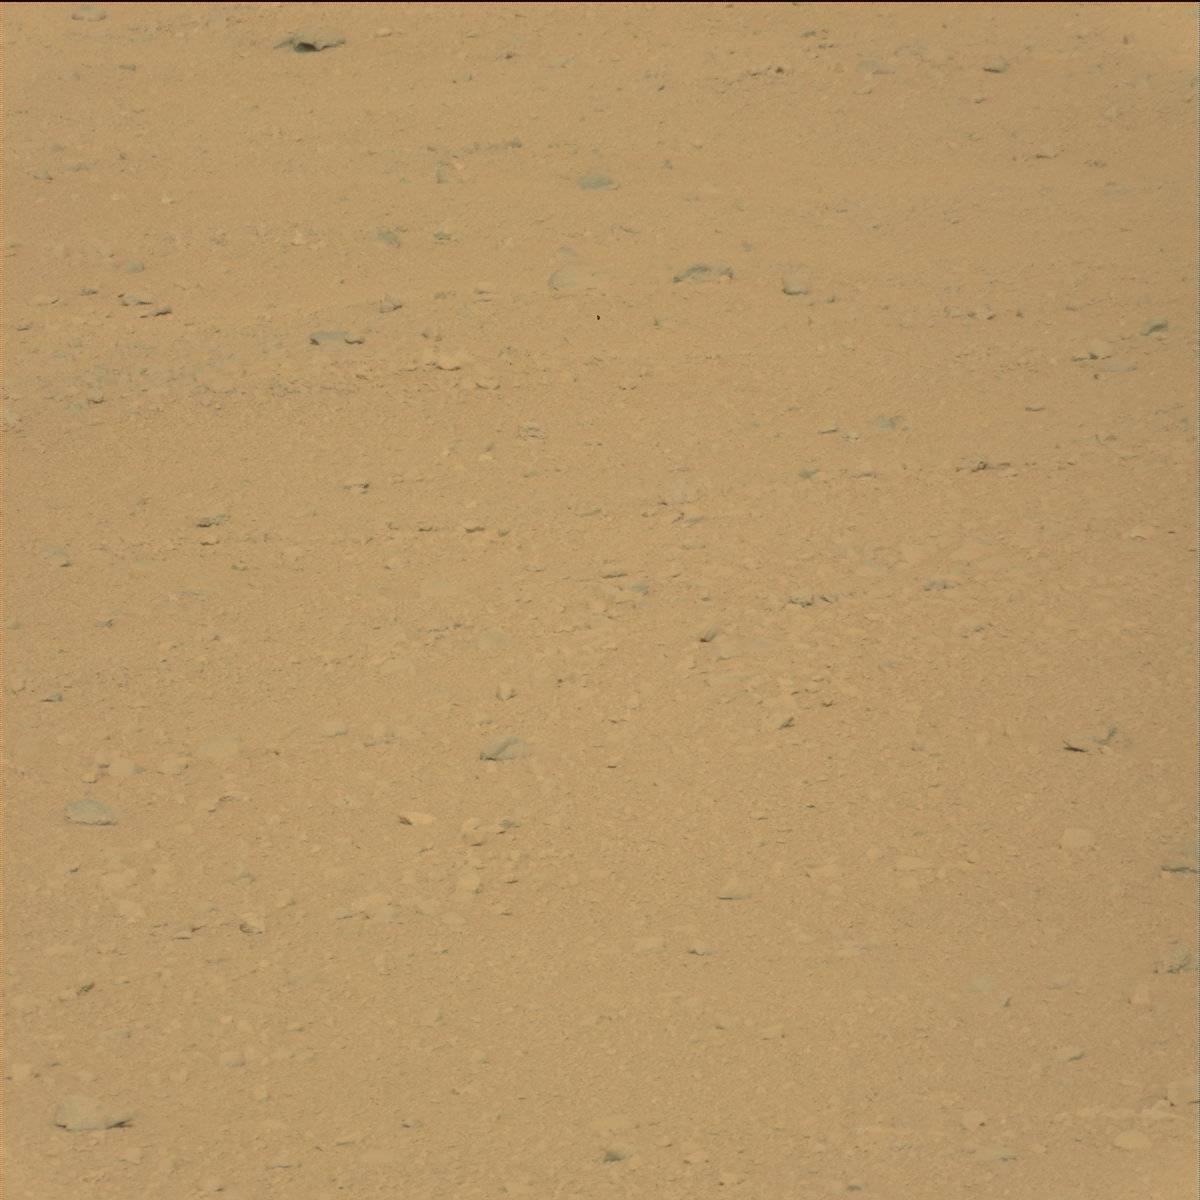
Terrain classes present: Bedrock, Rock, Sand / Soil